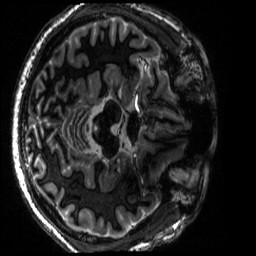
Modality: MP2RAGE
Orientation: axial
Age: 30
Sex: male
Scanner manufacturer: siemens
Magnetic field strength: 6.98 T
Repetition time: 6 s
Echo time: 0.00283 s